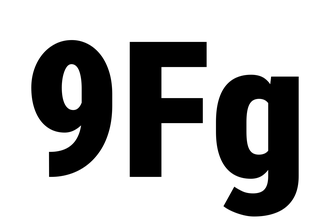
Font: Roboto_Condensed_Black